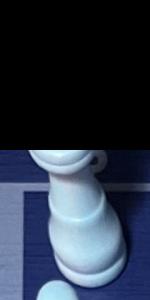
Label: King_White